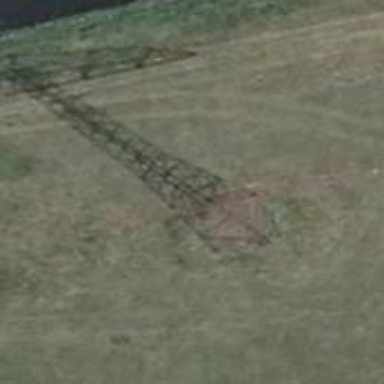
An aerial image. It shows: Historic power tower which is man-made mast.